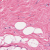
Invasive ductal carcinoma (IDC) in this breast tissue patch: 0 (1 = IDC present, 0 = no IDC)